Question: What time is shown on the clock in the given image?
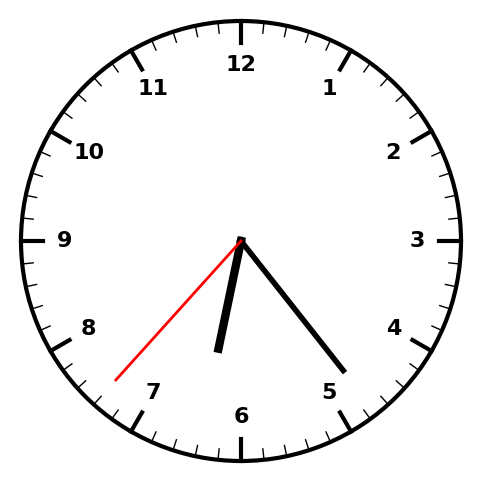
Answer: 06:23:37